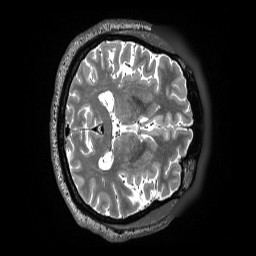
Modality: T2w
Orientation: axial
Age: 71
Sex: male